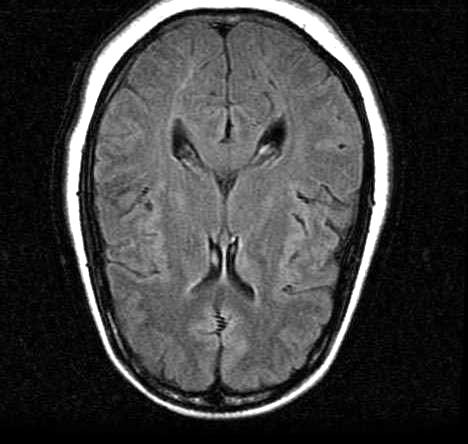
Label: notumor